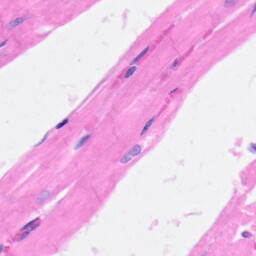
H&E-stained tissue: Heart